Question: I need to create a specific layout in HTML.
Here is how

The colors are only for demo purpose. I want to create a editable area which starts inline with non editable text and continues in next line below the non editable text.
It is a requirement for creating a template in which user will add remove text directly.
Normal Divs and Sections did not help me here, can anyone give me some pointers?
I have tried following things,
- 'Div''contenteditable'-
This is a dynamically generated layout, so I can not readily keep the CSS dimensions ready before hand.
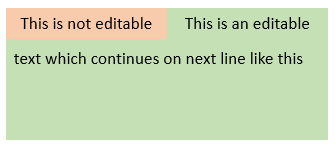
Answer: If you can use images for the uneditable text, you can do this way by using an image as a background and work on it:
'''
body {font-family: 'Verdana'; font-size: 10pt;}
.editable {background: url('http://i.imgur.com/cAZvApm.png') -1px 1px no-repeat; text-indent: 8.5em; margin: 0 0 10px;}
'''
'''
<div contenteditable class="editable">Pages you view in incognito tabs won't stick around in your browser's history, cookie store, or search history after you've closed all of your incognito tabs. Any files you download or bookmarks you create will be kept. Learn more about incognito browsing.</div>
<div>Now try to edit the above text and check out!</div>
<script src="https://ajax.googleapis.com/ajax/libs/jquery/1.8.3/jquery.min.js"></script>
<script>
if (document.body.createTextRange) {
var range = document.body.createTextRange();
range.moveToElementText(document.querySelectorAll(".editable")[0]);
range.select();
} else if (window.getSelection) {
var selection = window.getSelection();
var range = document.createRange();
range.selectNodeContents(document.querySelectorAll(".editable")[0]);
selection.removeAllRanges();
selection.addRange(range);
}
document.querySelectorAll(".editable")[0].focus();
</script>
'''
### Preview: